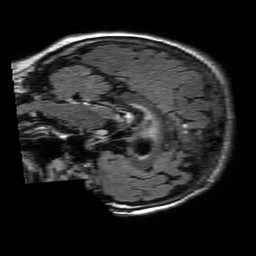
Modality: FLAIR
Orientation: sagittal
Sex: female
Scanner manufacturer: philips
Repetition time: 11 s
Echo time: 0.125 s